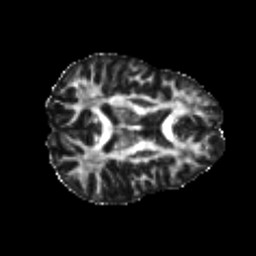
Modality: FA
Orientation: axial
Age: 24
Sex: female
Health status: healthy
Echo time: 0.074 s